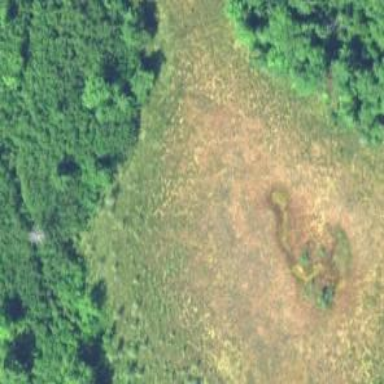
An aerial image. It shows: Bog wetland.